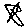
Label: star